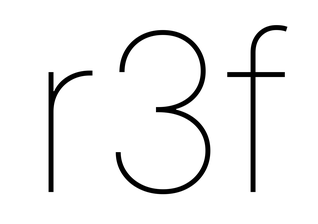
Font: Inter_Thin